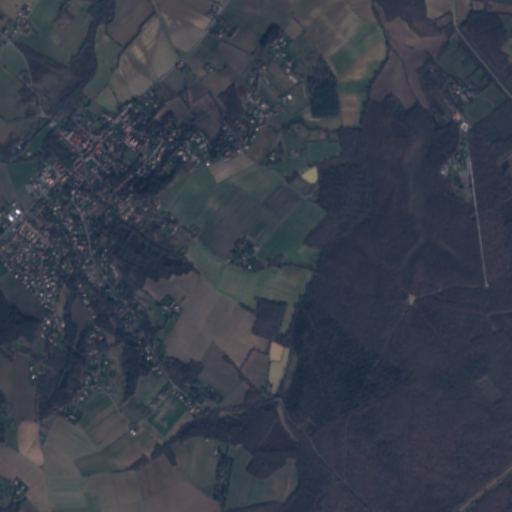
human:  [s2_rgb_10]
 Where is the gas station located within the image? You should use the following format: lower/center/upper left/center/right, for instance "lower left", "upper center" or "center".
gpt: The gas station is located in the upper center of the image.
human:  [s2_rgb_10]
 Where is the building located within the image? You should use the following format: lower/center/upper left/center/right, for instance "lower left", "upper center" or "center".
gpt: There is no building in the image.